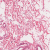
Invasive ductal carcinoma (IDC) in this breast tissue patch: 0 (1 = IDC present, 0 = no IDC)